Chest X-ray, AP view. Patient: 9 years old, sex M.
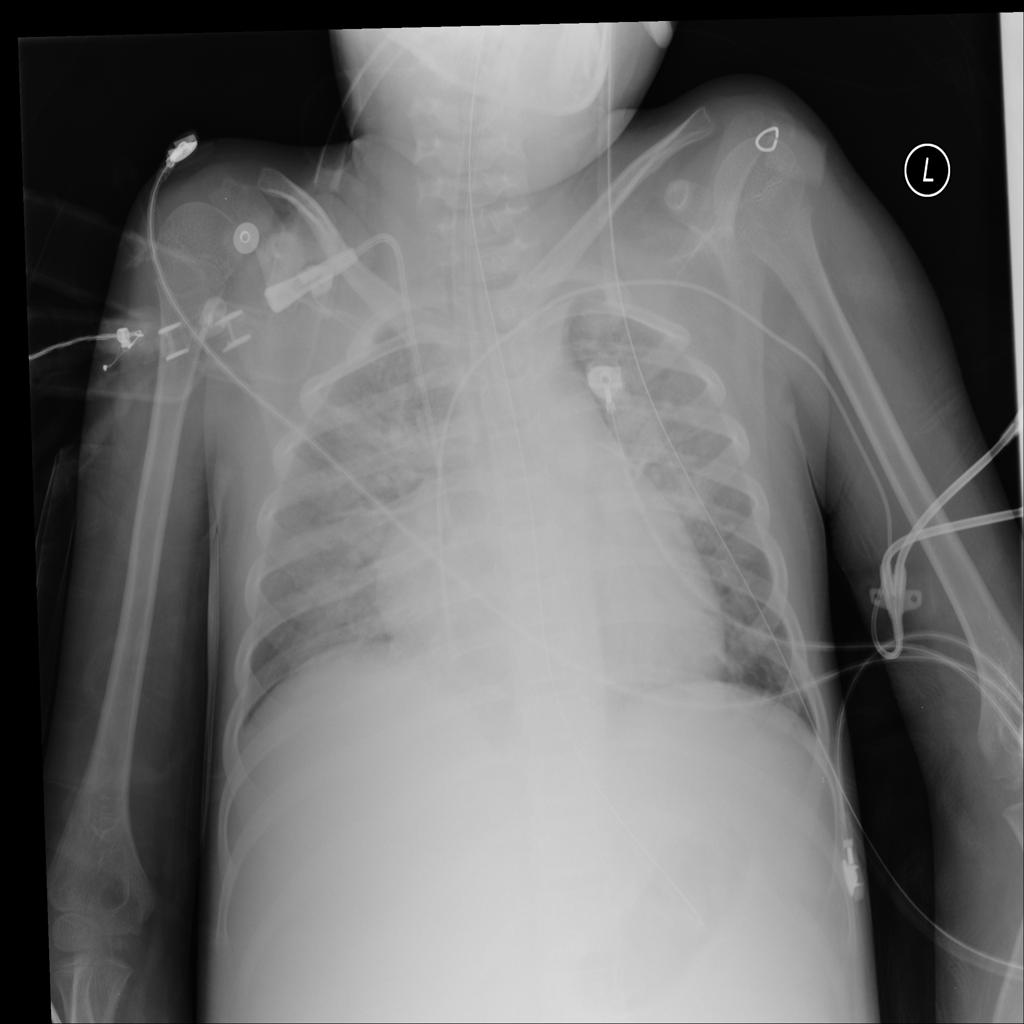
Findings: Consolidation